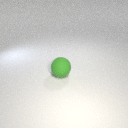
large green rubber sphere